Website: bh-photo
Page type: store-pickup
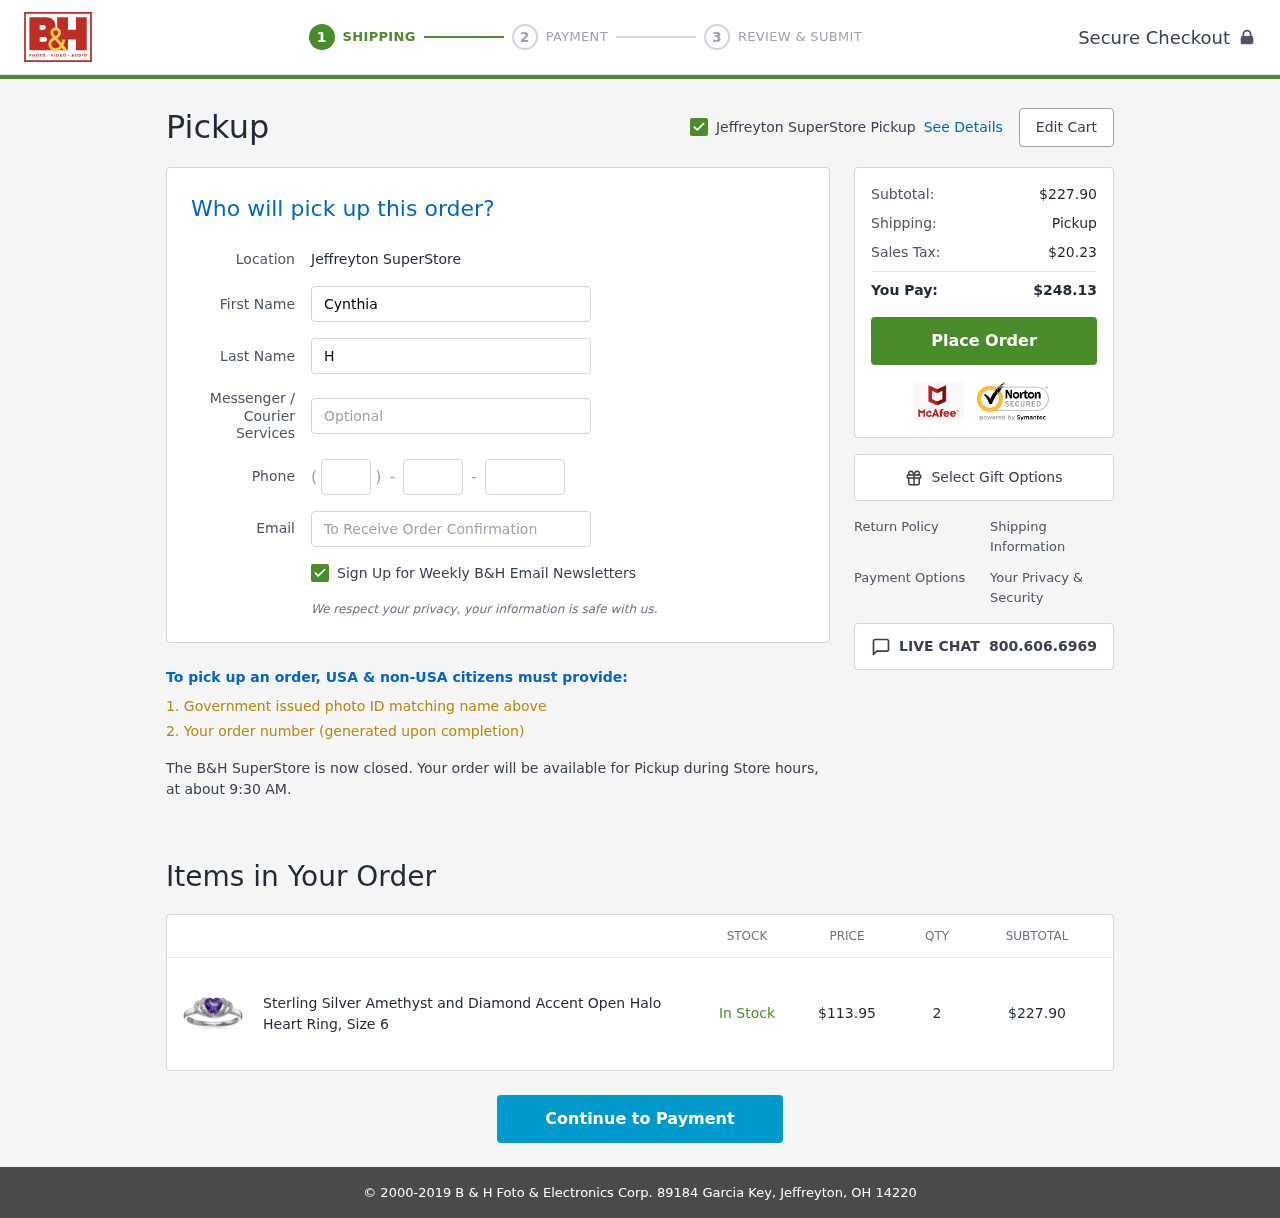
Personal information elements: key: PII_EMAIL
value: chorton@gmail.com
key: PII_FIRSTNAME
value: Cynthia
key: PII_LASTNAME
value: Horton
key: PII_LOCATION1_CITY
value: Jeffreyton SuperStore Pickup
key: PII_LOCATION1_CITY
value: Jeffreyton SuperStore
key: PII_PHONE_AREA
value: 943
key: PII_PHONE_PREFIX
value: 579
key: PII_PHONE_SUFFIX
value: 9291
Product elements: key: PRODUCT1_NAME
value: Sterling Silver Amethyst and Diamond Accent Open Halo Heart Ring, Size 6
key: PRODUCT1_PRICE
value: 113.95
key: PRODUCT1_QUANTITY
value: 2
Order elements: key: ORDER_SUBTOTAL
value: $227.90
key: ORDER_TAX
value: $20.23
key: ORDER_TOTAL
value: $248.13